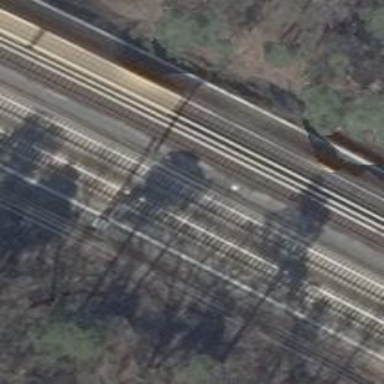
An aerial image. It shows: Railway milestone with catenary mast.